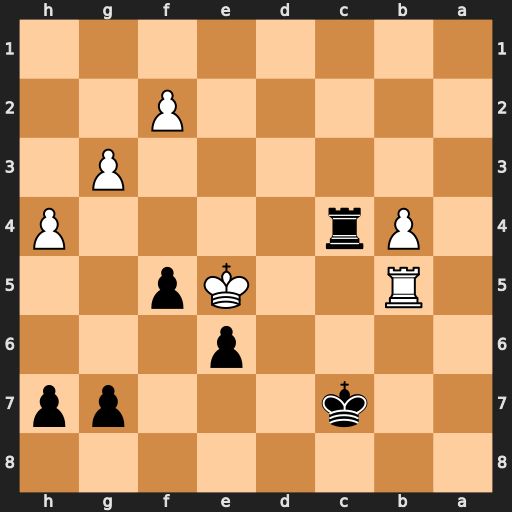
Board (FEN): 8/2k3pp/4p3/1R2Kp2/1Pr4P/6P1/5P2/8
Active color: b
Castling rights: -
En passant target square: -
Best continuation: Re4#